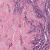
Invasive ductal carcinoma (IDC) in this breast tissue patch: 1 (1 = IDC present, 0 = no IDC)